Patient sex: F
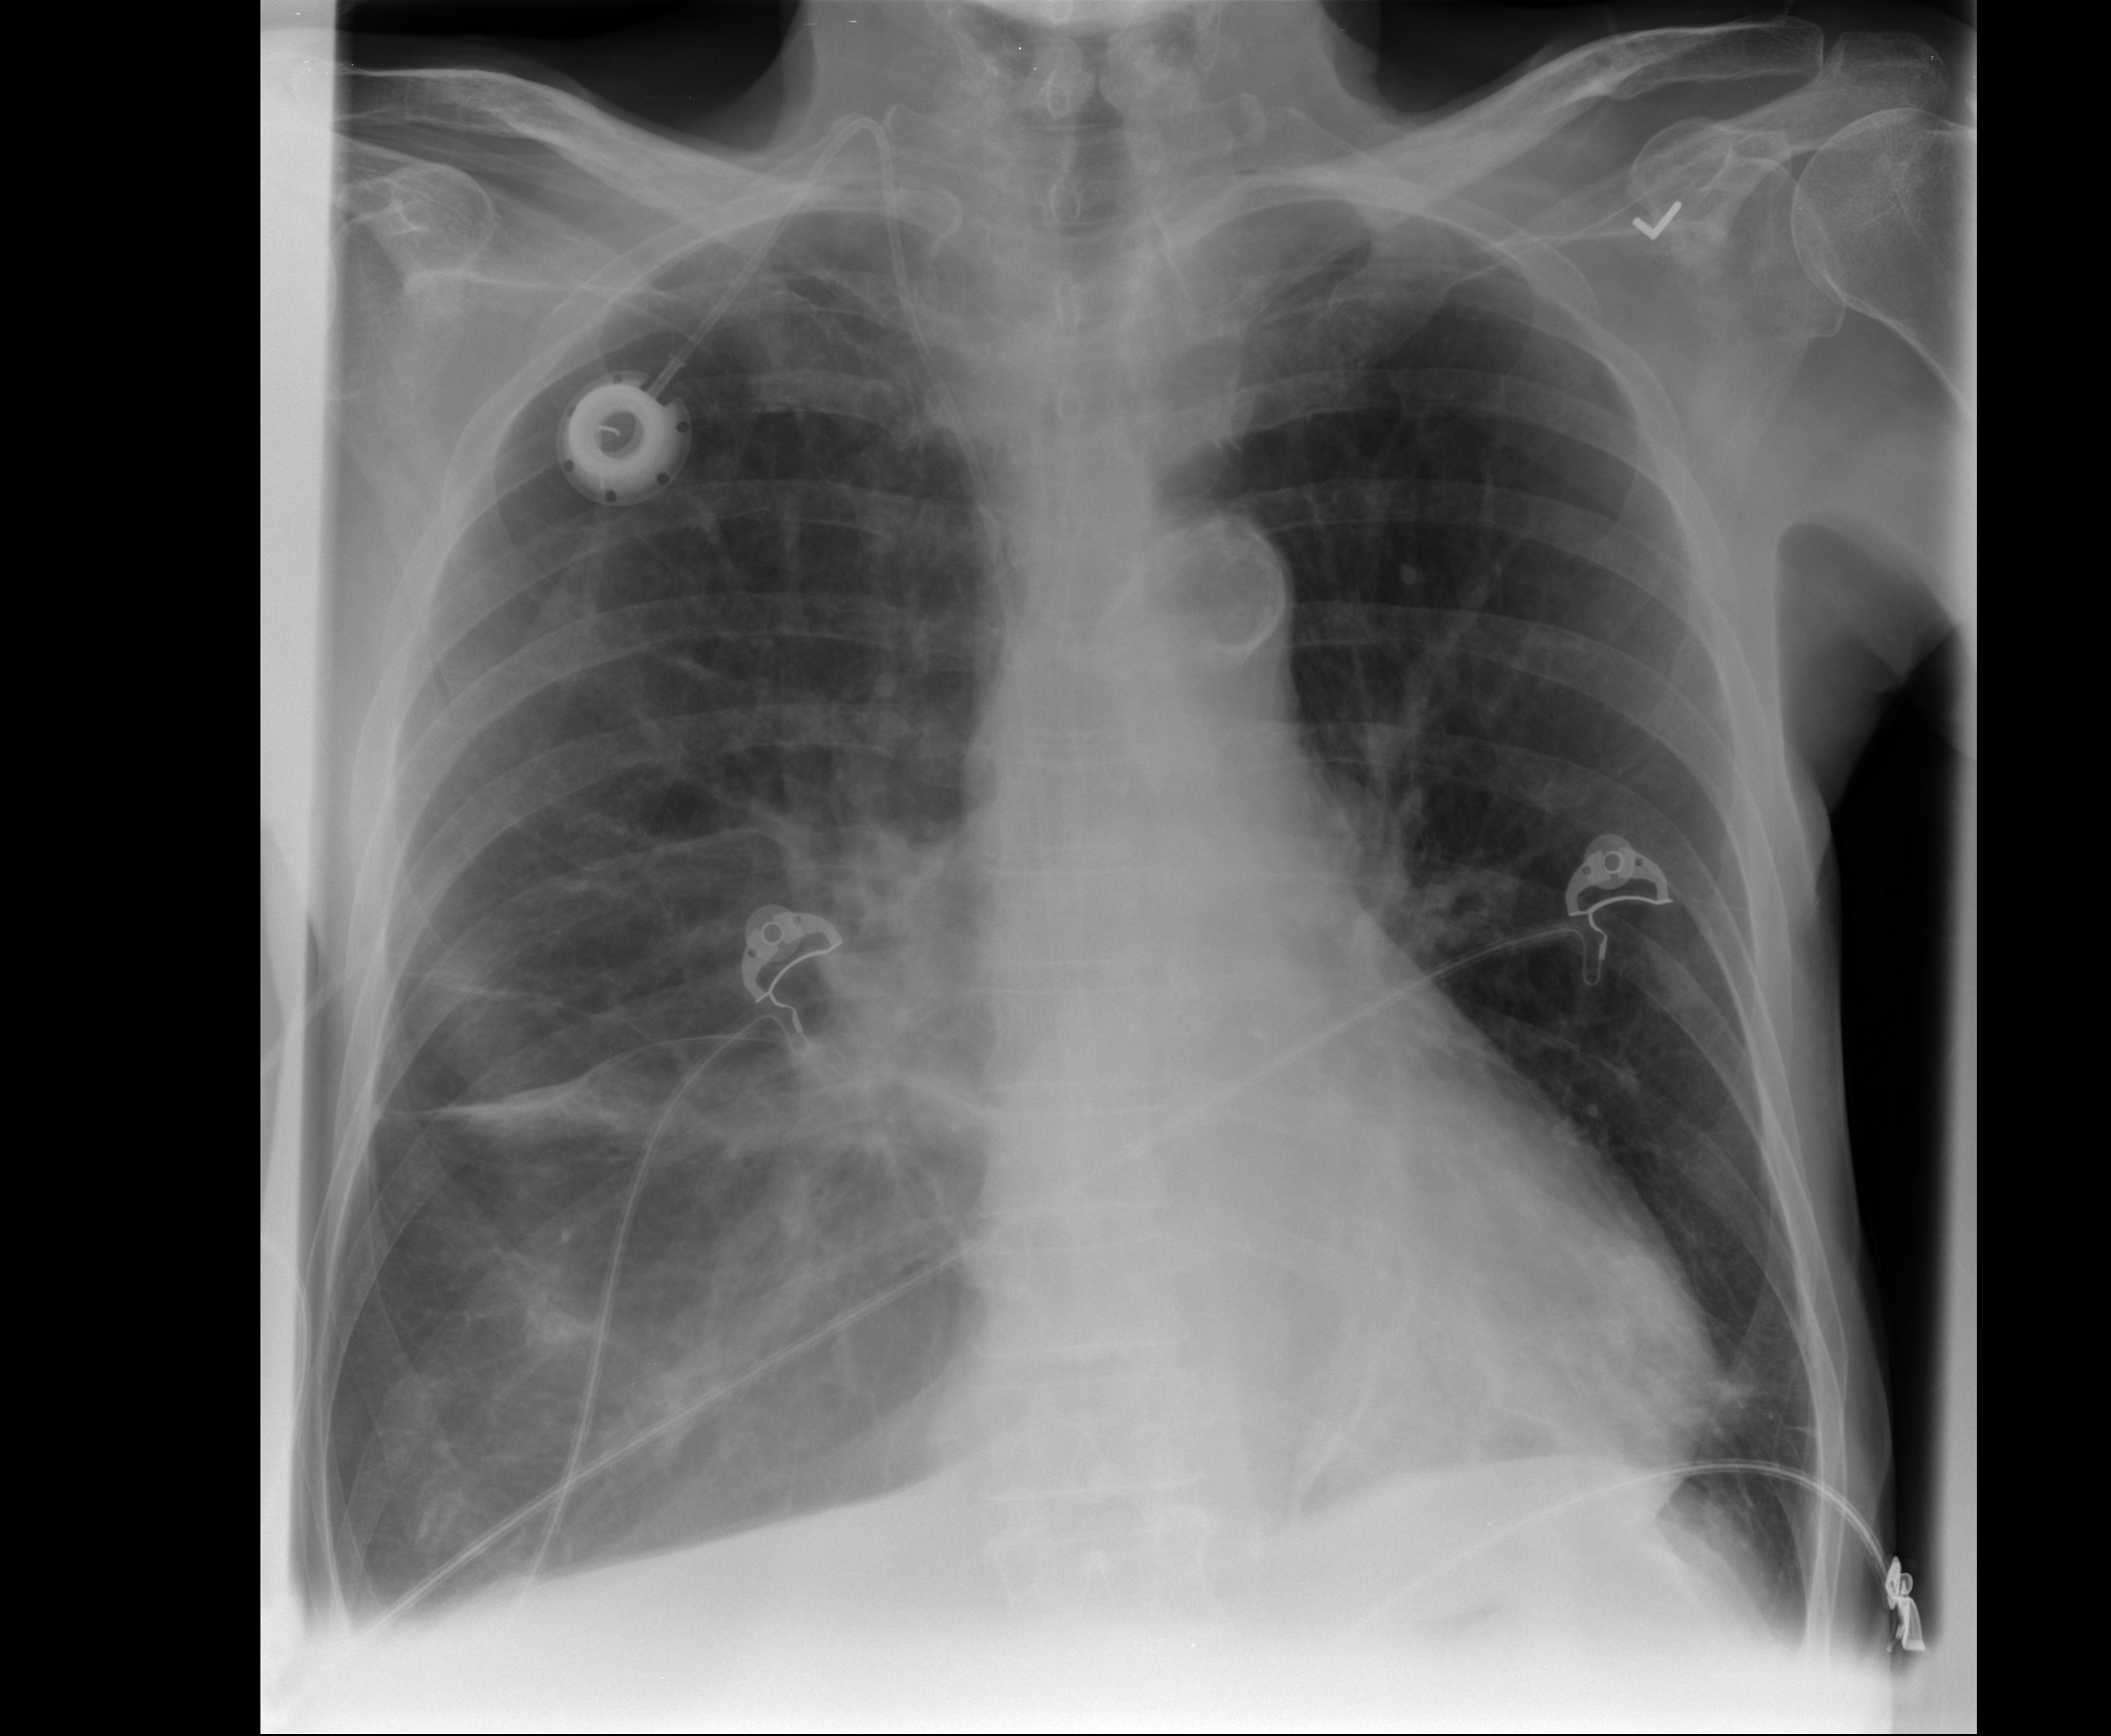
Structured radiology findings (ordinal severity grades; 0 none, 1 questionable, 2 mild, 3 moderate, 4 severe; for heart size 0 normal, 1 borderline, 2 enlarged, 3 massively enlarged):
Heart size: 0
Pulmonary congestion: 0
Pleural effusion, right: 0
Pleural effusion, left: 0
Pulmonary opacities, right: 2
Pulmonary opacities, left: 0
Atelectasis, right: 2
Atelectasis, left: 0